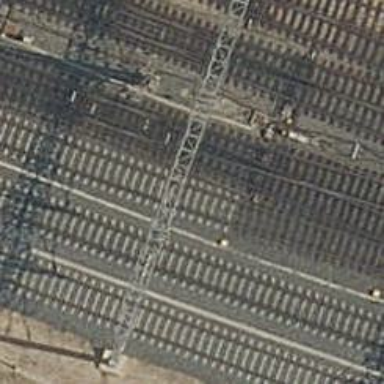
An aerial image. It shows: Railway track with contact line for electrification.